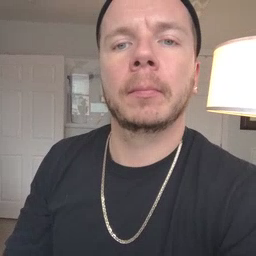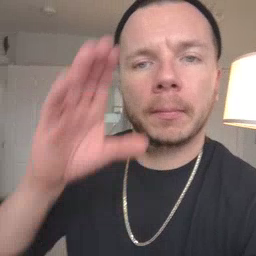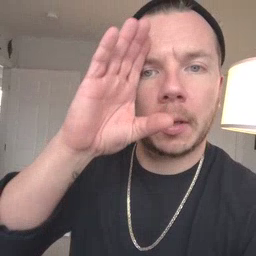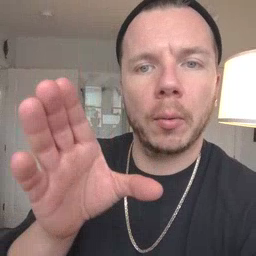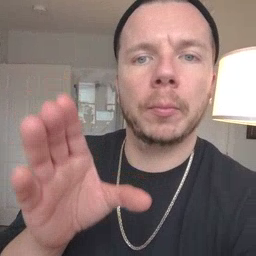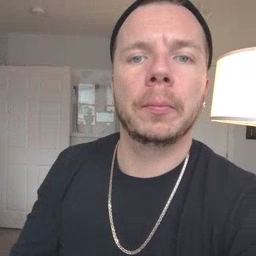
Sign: hello